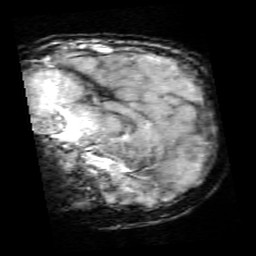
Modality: SWI
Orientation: sagittal
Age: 10
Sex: male
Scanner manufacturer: siemens
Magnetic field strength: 3 T
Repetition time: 0.027 s
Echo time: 0.02 s